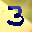
Label: 3